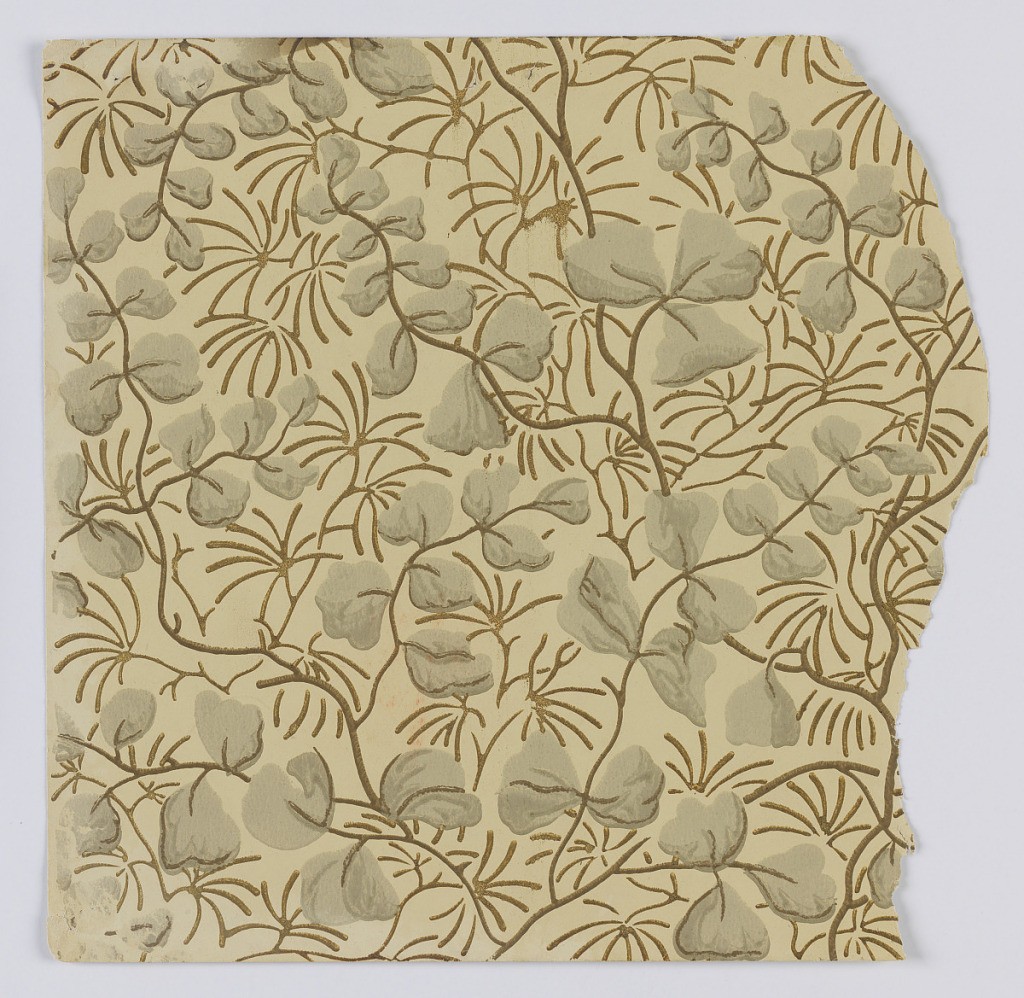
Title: Sidewall sample
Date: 1880–90
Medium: Machine-printed on paper
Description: Fragmentary wallpapers from sample book, including aesthetic-style and Anglo-Japanesque designs.

72 pages of samples.